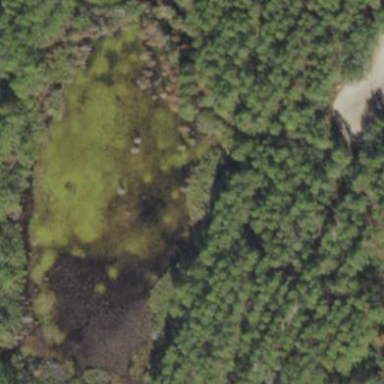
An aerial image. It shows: Marsh wetland.